Platform: macOS
Application: Chrome
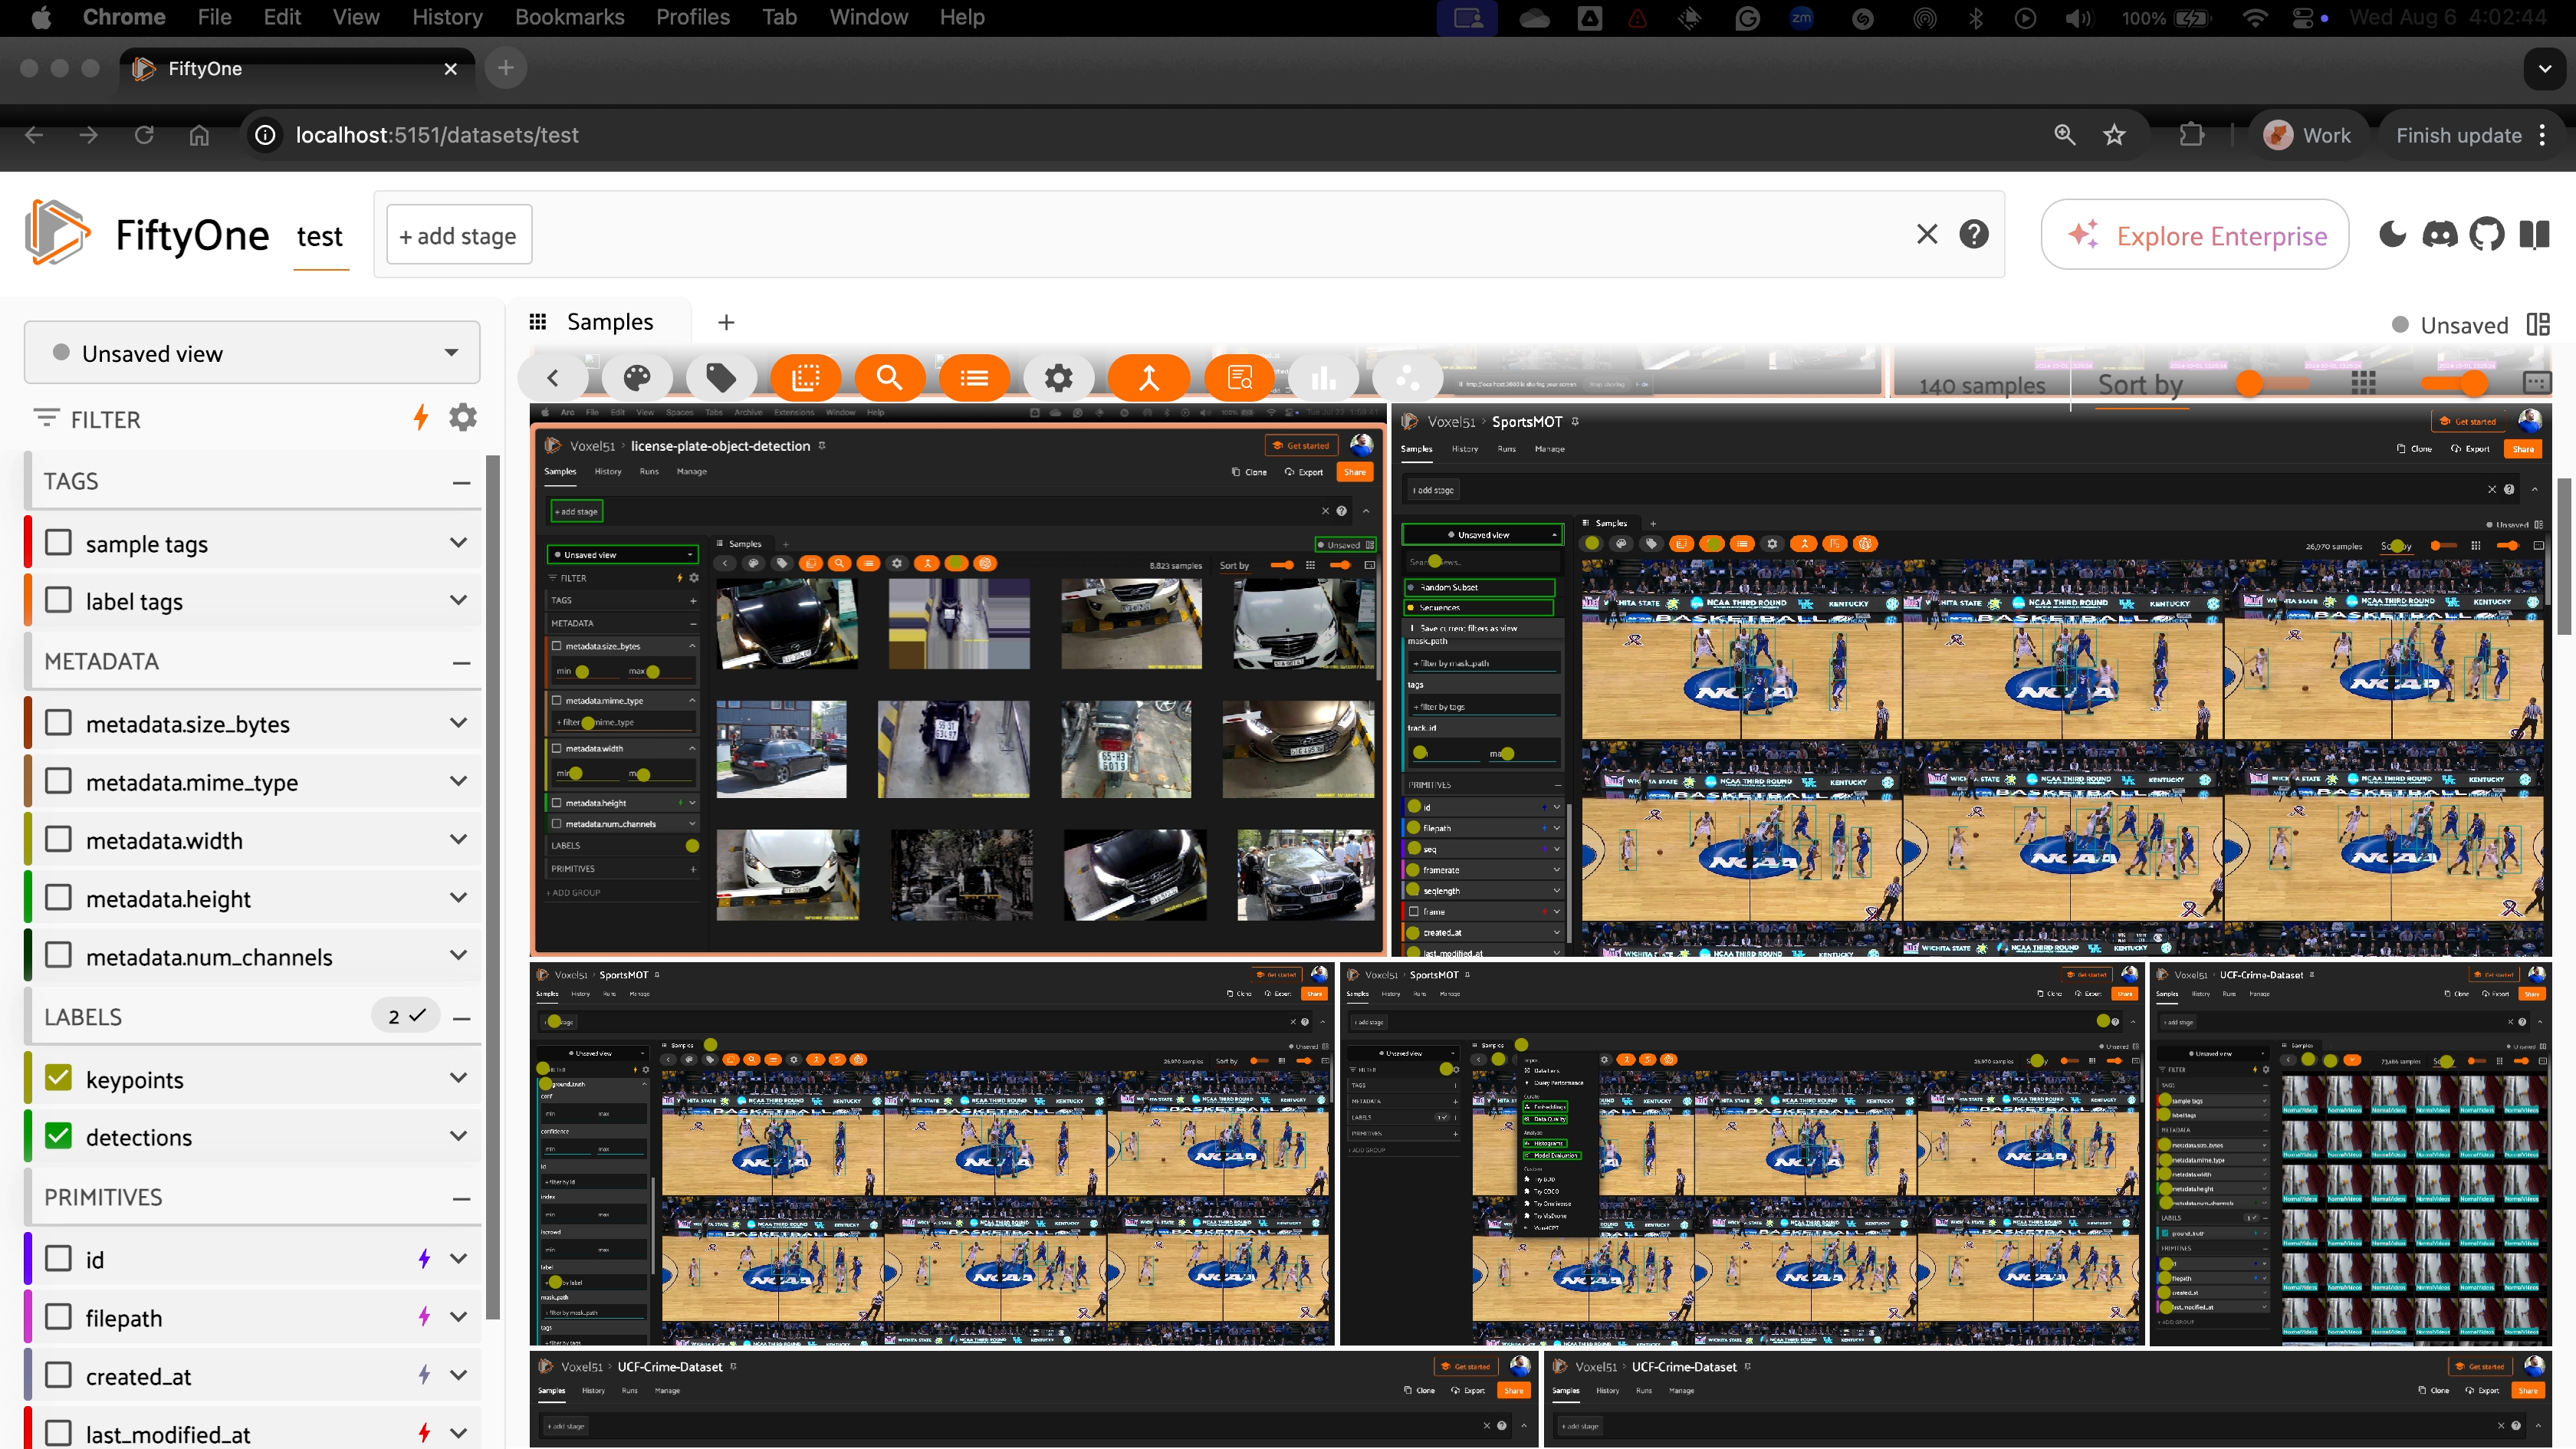
task_description: Show available filter options for metadata.mime_type located in the metadata group of the sidebar
action_type: click
element_info: Icon
steps_since_start: 1